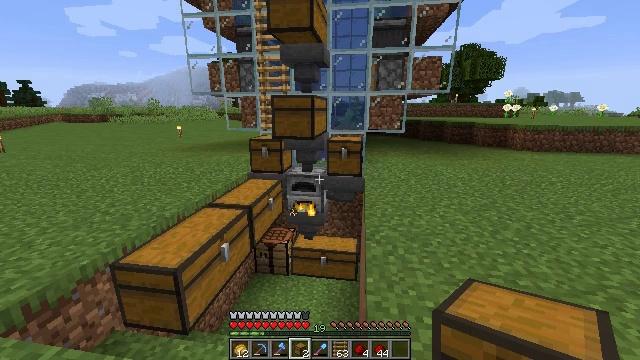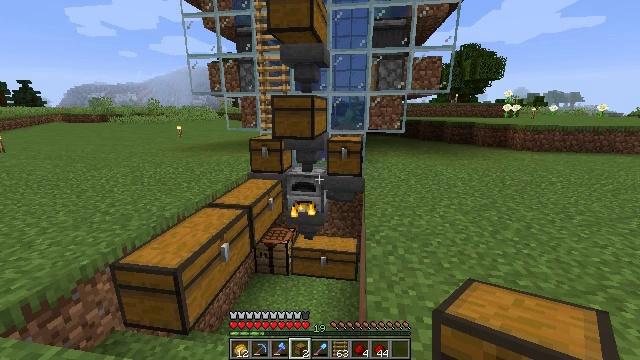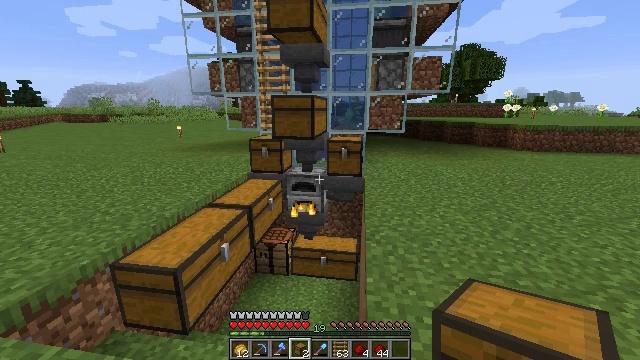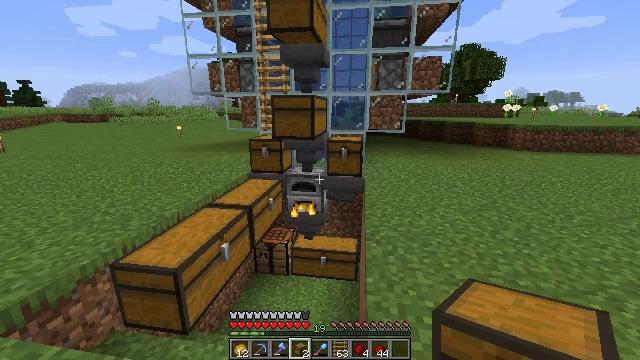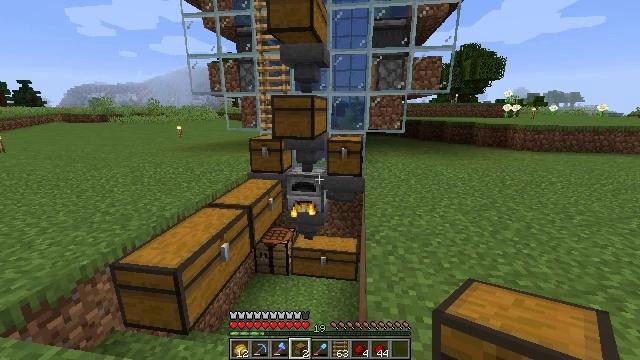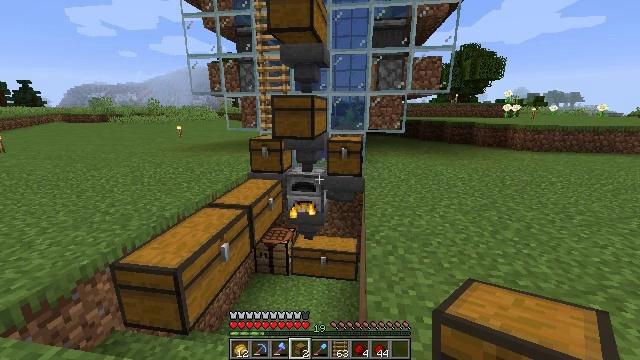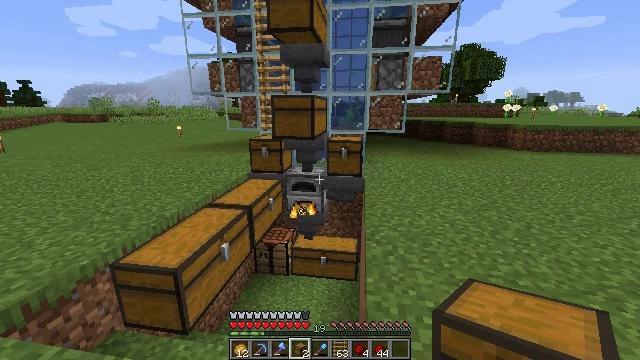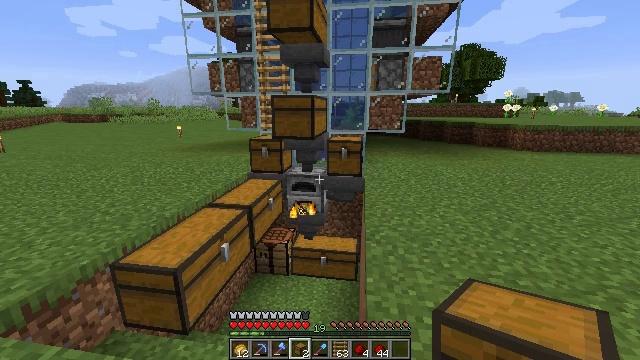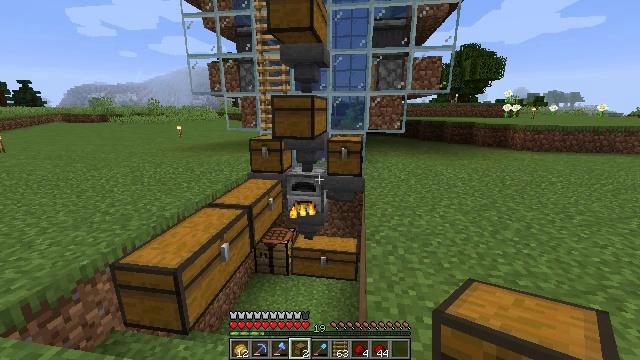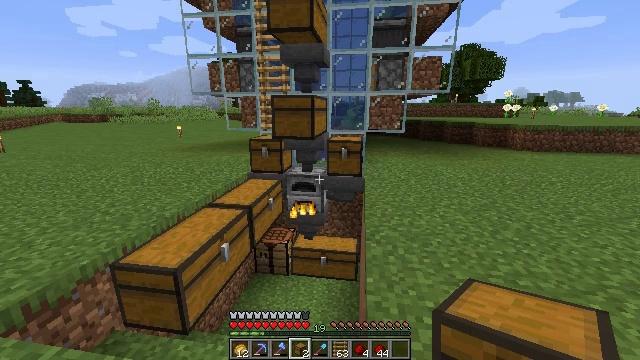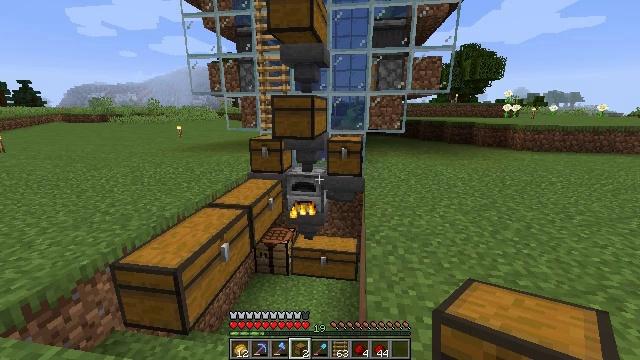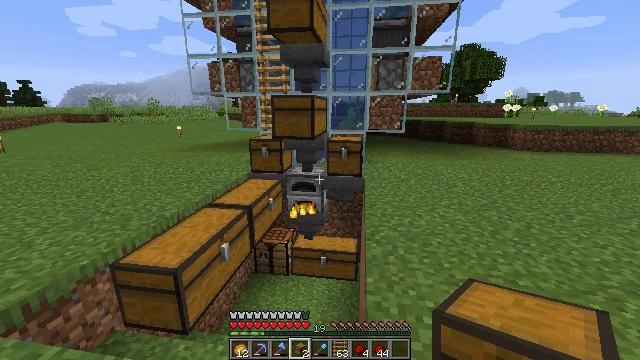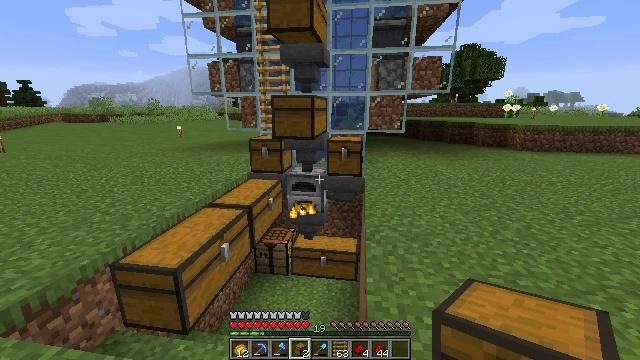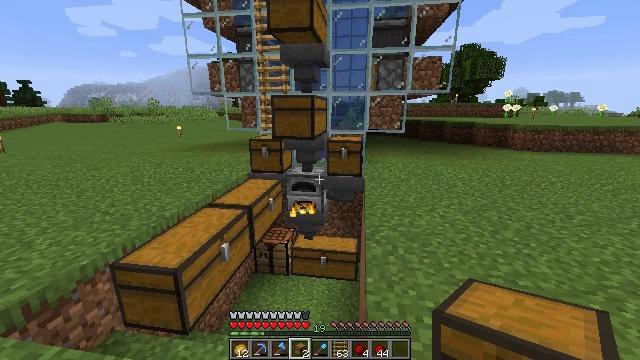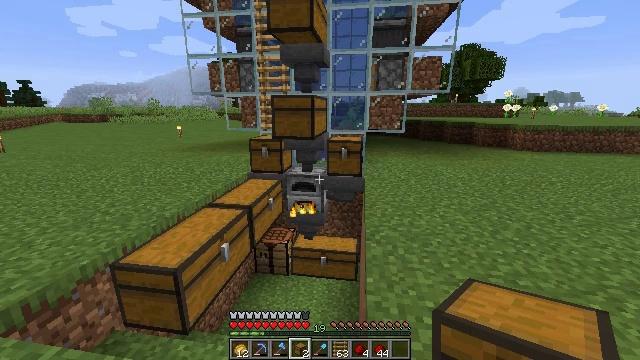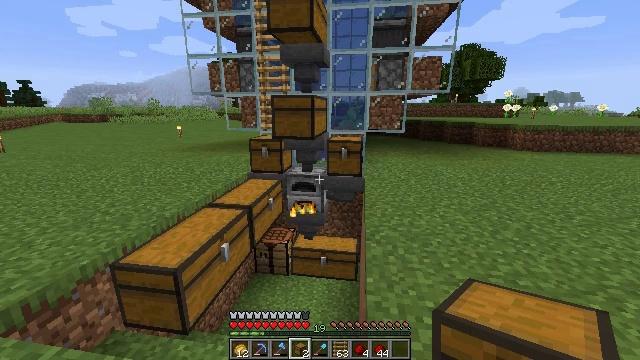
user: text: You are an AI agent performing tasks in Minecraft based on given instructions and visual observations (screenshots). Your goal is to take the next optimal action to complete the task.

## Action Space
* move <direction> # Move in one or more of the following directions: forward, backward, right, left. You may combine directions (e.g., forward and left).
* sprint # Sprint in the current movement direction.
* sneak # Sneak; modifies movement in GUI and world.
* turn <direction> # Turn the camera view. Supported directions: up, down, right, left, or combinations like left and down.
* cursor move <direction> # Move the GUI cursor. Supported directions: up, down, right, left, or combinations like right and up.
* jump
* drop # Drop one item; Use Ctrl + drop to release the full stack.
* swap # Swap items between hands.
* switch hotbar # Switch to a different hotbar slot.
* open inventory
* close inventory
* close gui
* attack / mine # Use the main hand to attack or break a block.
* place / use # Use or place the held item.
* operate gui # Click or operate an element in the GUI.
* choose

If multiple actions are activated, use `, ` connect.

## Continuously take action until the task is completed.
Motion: motion action
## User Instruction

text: Mine a chest to move it.
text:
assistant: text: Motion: no_op
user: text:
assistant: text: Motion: no_op
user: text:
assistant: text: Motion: no_op
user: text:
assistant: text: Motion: no_op
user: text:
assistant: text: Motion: no_op
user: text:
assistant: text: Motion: no_op
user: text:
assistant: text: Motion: no_op
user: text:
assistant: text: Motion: no_op
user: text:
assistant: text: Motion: no_op
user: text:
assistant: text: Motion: no_op
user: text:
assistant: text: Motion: no_op
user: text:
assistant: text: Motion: no_op
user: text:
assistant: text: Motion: no_op
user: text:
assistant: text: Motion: no_op
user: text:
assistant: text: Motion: no_op
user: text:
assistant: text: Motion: no_op
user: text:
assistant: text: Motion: no_op
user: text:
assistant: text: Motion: no_op
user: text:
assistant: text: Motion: no_op
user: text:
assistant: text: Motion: no_op
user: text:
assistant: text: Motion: no_op
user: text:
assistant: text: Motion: no_op
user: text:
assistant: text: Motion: no_op
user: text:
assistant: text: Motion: no_op
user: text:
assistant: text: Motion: no_op
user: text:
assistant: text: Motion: no_op
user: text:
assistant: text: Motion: no_op
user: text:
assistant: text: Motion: no_op
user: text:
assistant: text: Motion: no_op
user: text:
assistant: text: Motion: no_op